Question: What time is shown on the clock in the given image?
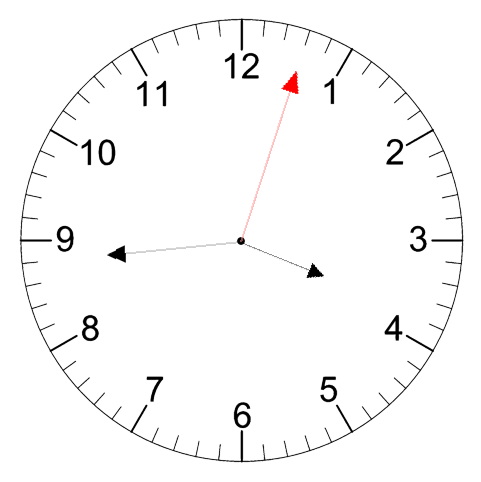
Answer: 03:44:03